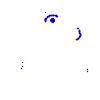
Particle: pion